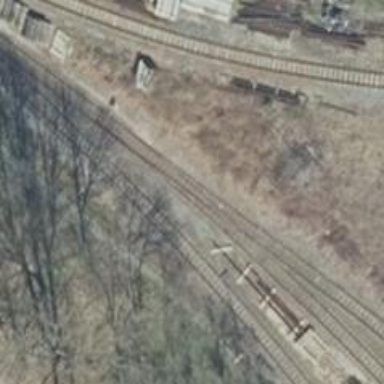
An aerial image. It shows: Railway switch.